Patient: sex M, age 64
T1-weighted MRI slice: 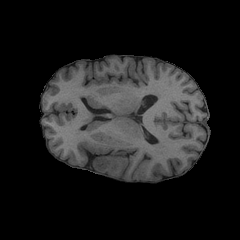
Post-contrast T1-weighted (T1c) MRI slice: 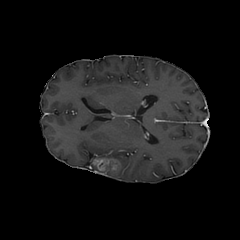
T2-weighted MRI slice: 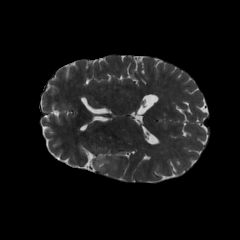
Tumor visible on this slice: yes
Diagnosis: Glioblastoma, IDH-wildtype
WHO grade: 4